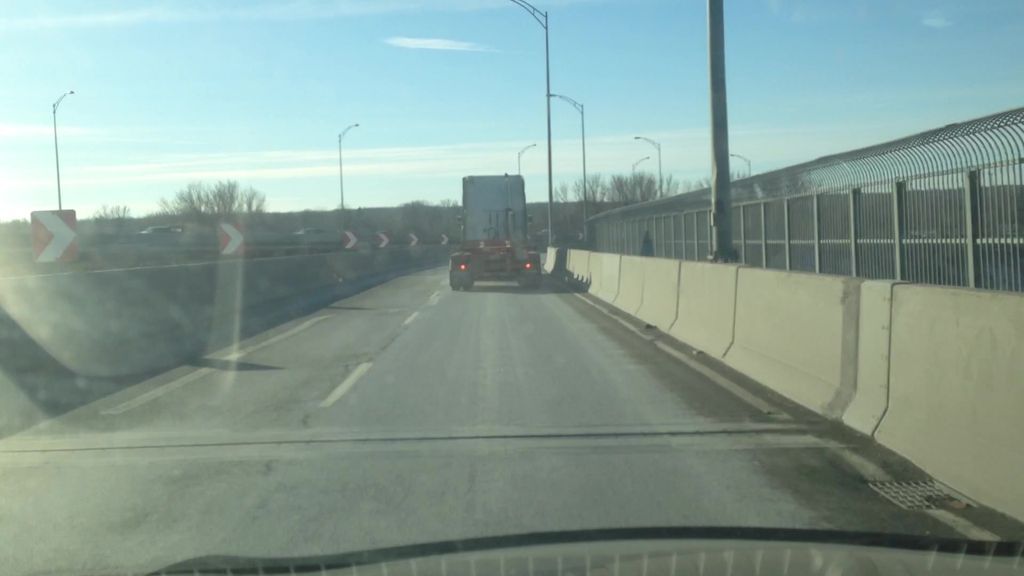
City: montreal